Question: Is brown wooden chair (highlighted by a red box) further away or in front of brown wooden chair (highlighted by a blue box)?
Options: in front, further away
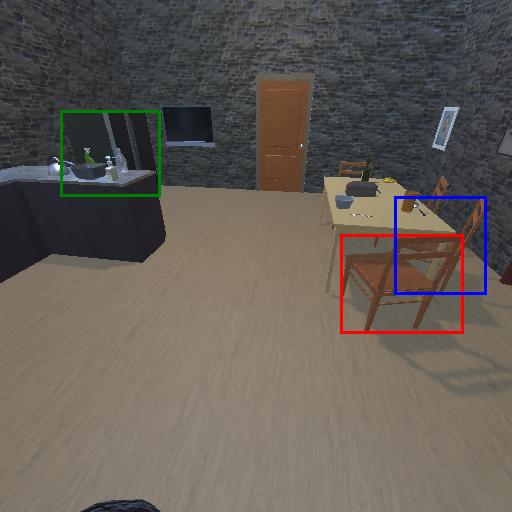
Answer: in front